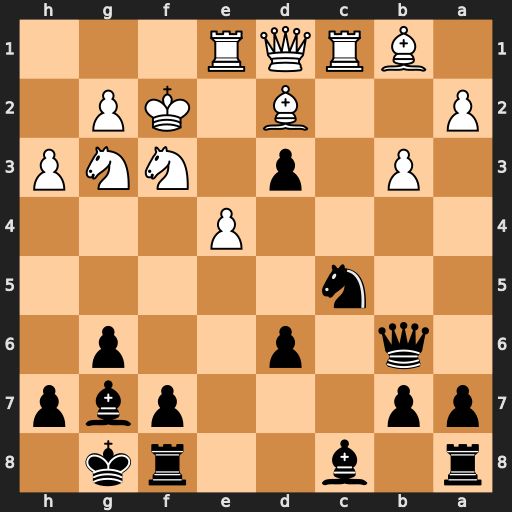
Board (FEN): r1b2rk1/pp3pbp/1q1p2p1/2n5/4P3/1P1p1NNP/P2B1KP1/1BRQR3
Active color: b
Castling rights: -
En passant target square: -
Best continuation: Nxe4+ Kf1 Nxg3#